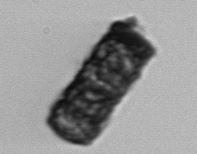
Label: Paralia_sulcata